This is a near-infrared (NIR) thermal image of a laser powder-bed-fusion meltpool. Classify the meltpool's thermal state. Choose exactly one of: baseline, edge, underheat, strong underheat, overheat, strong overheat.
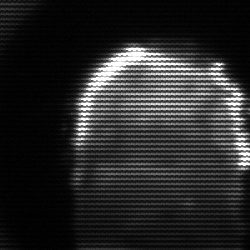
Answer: baseline